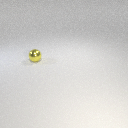
small yellow metal sphere